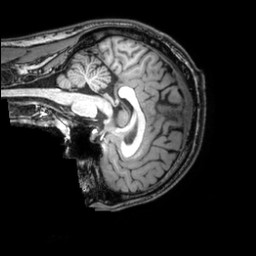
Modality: T1w
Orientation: sagittal
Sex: male
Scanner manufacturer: philips
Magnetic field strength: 3 T
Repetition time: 0.008151 s
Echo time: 0.00373 s